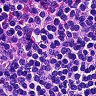
Metastatic tissue present: no